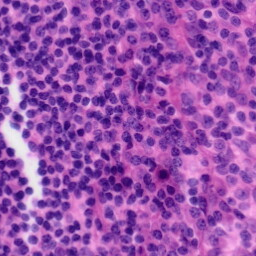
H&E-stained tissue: Tonsil